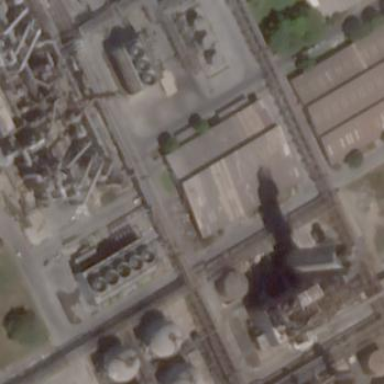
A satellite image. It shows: Industrial building.